Aerial crown-view tile of a tropical tree (Barro Colorado Island, Panama), acquired 20250512:
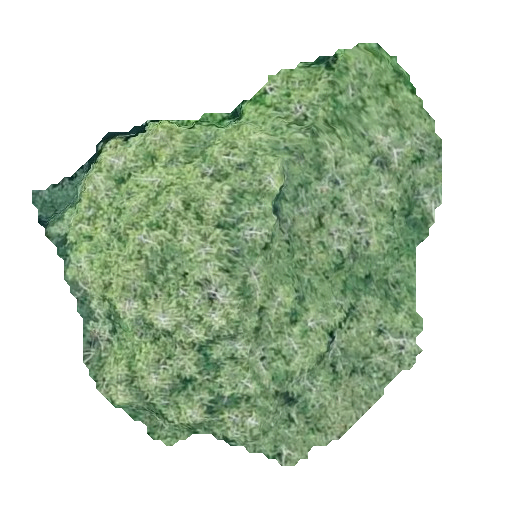
Species: Virola surinamensis
GBIF accepted scientific name: Virola surinamensis
Crown area: 170.433 m²